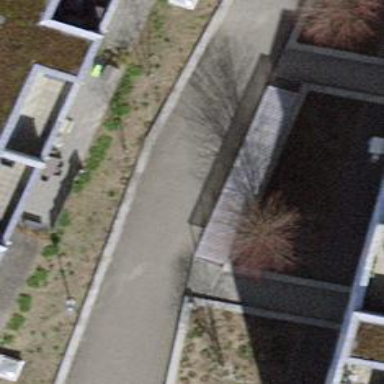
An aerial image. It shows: Bicycle parking area.